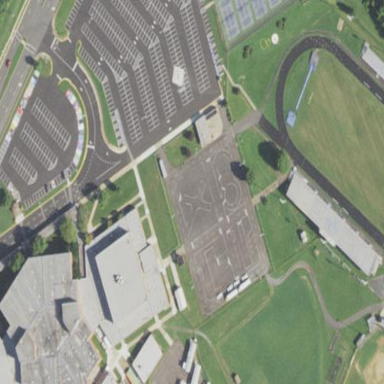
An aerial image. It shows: Driving school with paved facilities.